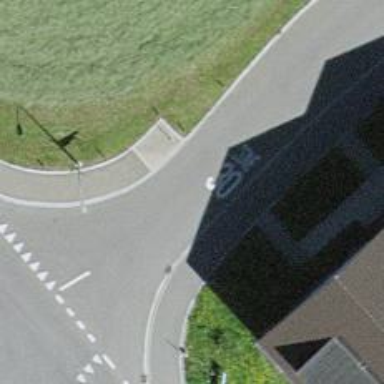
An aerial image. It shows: Crossing road.